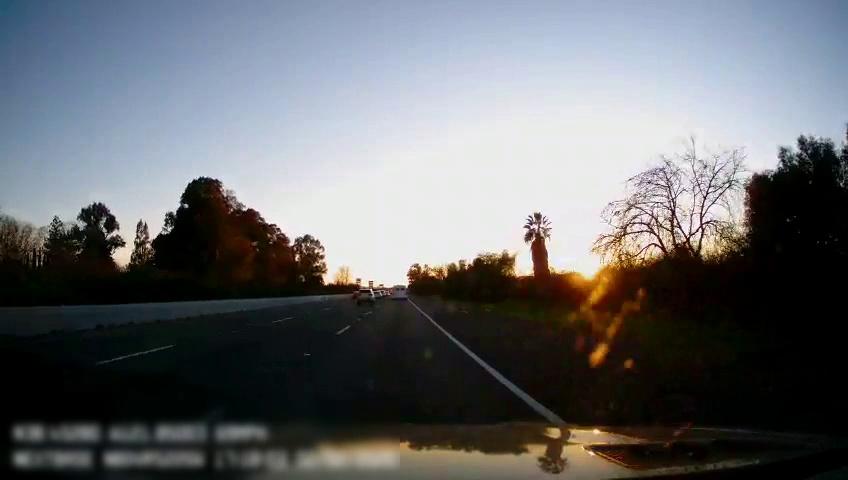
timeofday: Dusk/Dawn/Twilight
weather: Sunny
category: Drivable Space
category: Vehicles | Other LV
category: Vehicles | SUV
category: Lanes | Current Lane
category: Lanes | Alternate Lane
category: Lanes | Alternate Lane
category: Lanes | Alternate Lane